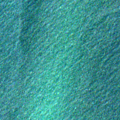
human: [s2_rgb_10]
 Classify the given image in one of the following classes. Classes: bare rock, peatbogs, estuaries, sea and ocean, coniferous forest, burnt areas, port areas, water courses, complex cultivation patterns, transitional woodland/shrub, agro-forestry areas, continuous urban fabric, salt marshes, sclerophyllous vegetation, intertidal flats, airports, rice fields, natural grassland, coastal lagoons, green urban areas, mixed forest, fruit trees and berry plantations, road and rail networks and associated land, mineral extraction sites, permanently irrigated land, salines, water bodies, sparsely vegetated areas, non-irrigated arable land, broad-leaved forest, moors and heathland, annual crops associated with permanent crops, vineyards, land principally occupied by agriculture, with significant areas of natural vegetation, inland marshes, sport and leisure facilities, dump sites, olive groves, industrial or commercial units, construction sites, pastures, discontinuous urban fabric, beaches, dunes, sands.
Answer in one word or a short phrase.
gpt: sea and ocean